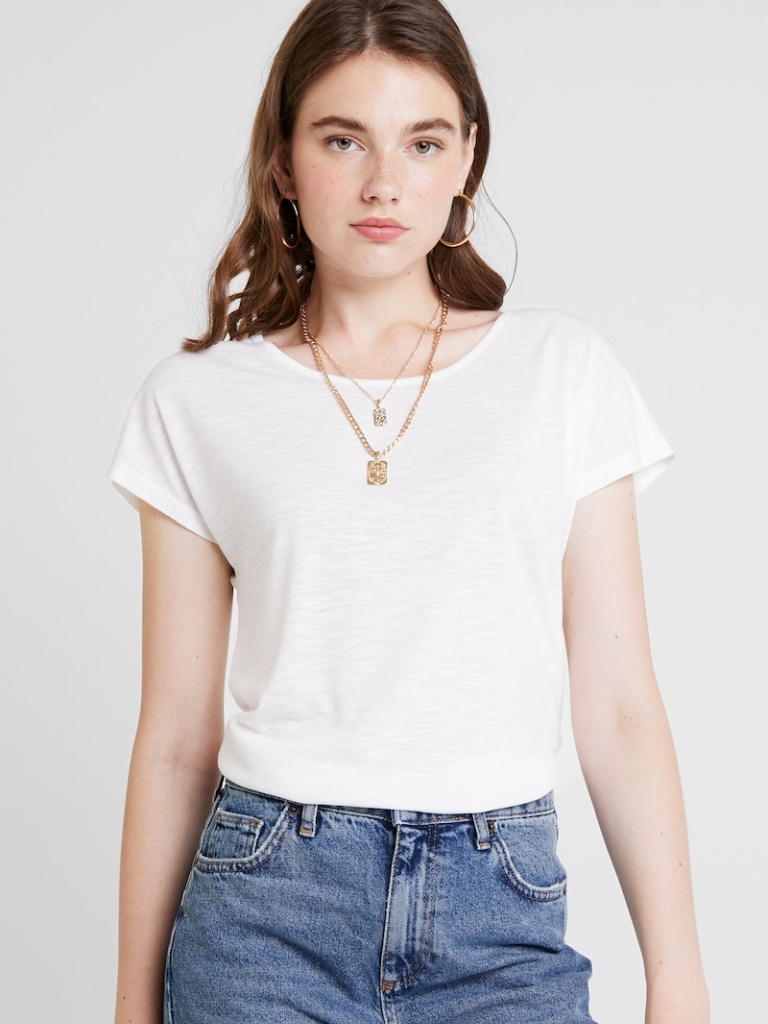
cotton fitted short sleeve hip length Fully Tucked in scoop t-shirt